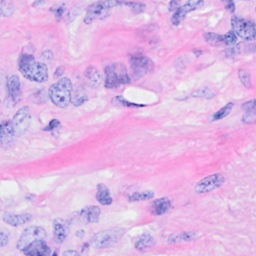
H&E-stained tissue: Breast